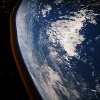
Label: cloud